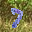
Label: 7